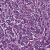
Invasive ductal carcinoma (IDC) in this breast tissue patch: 1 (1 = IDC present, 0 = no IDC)